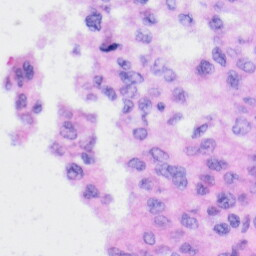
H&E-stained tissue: Liver